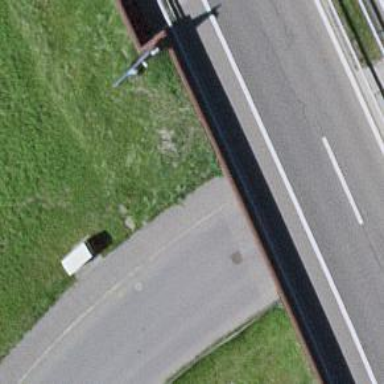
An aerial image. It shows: Residential road passing through tunnel.